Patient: sex F, age 58
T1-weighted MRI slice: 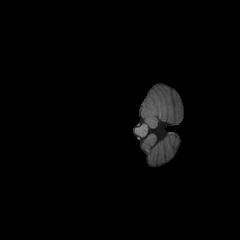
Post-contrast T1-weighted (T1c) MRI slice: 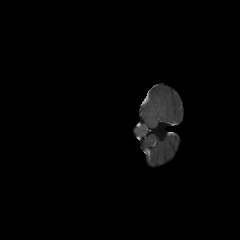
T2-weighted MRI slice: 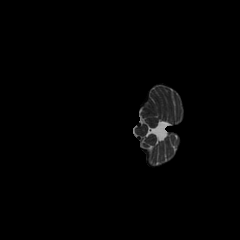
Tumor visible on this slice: no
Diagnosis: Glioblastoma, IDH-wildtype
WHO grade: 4